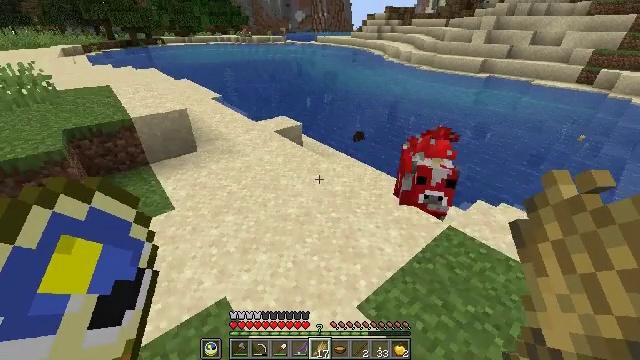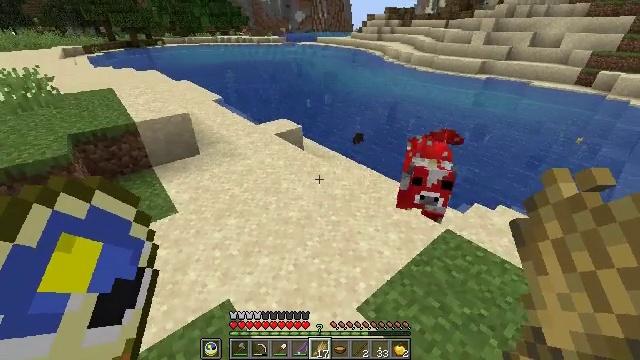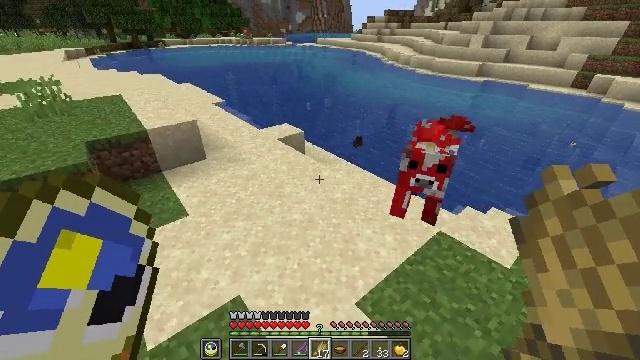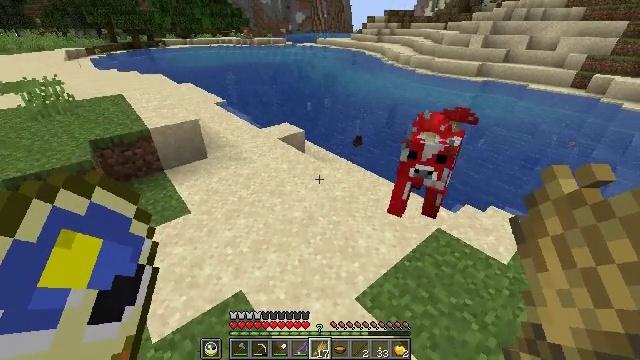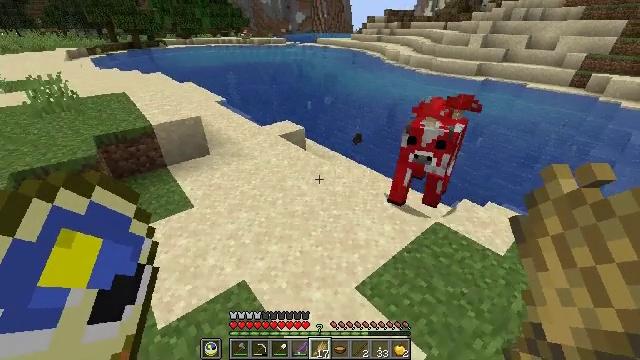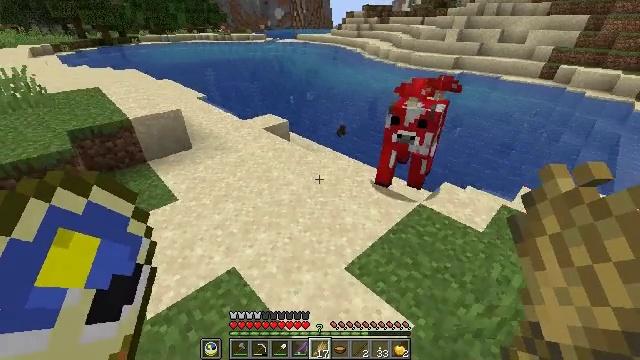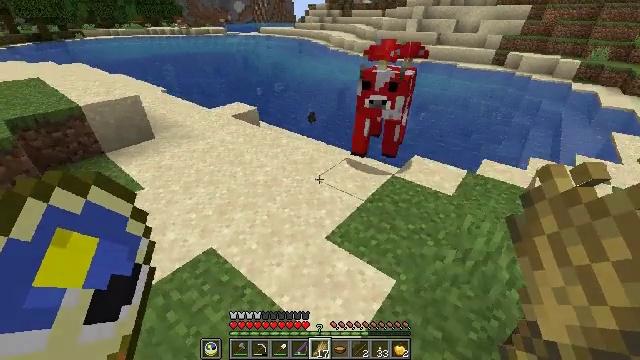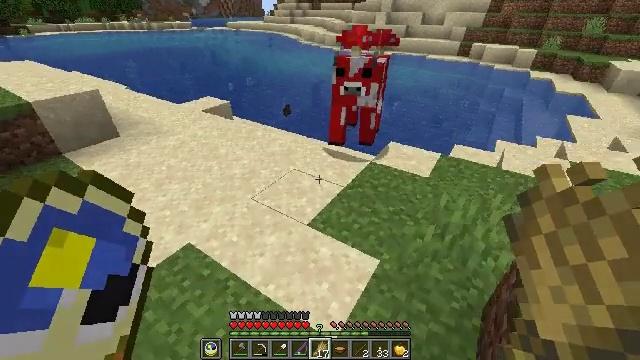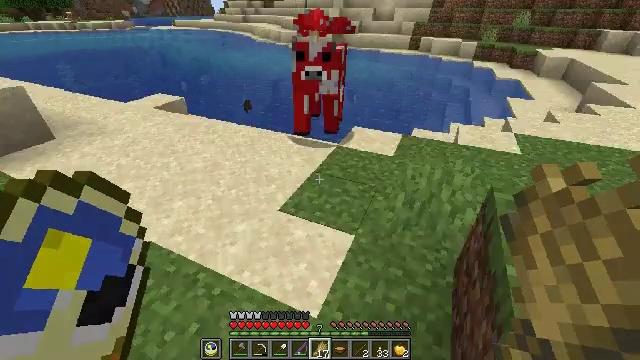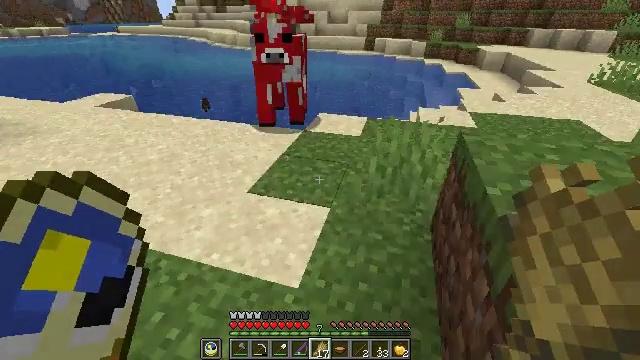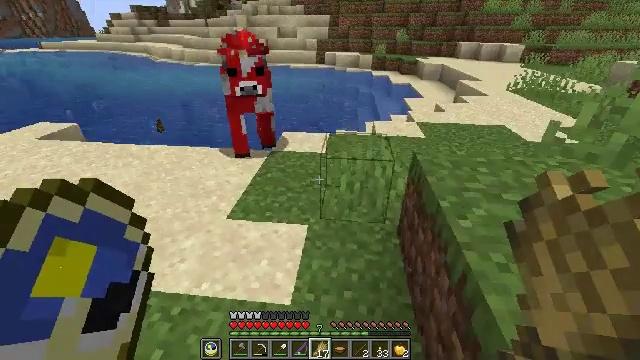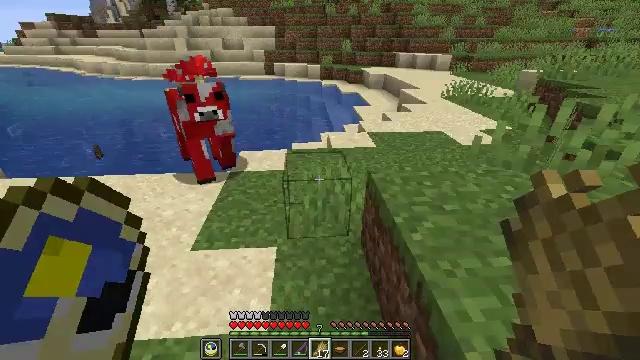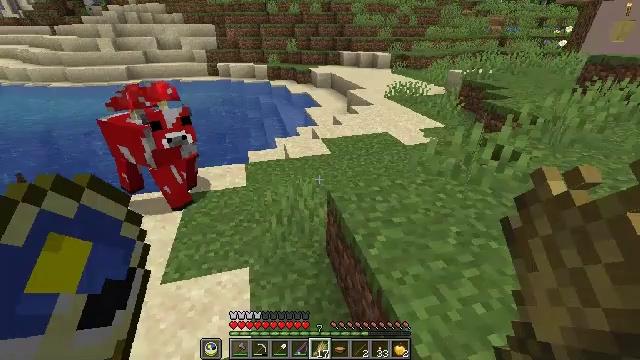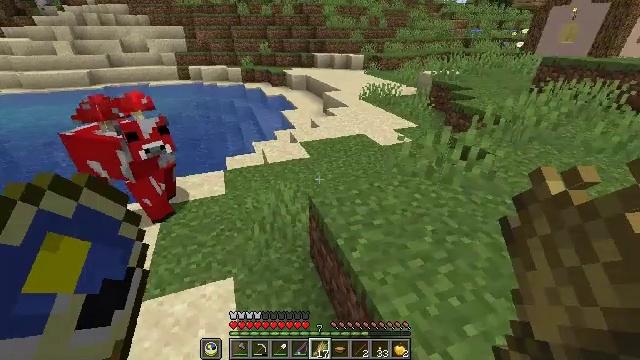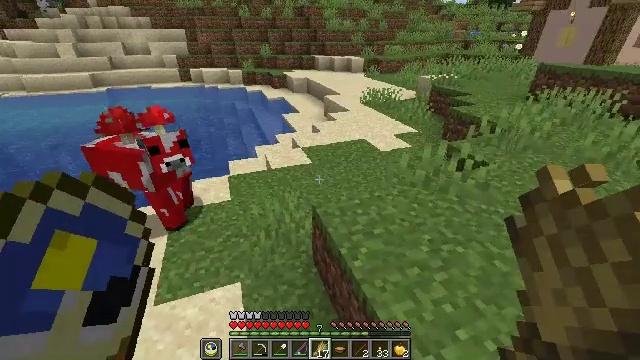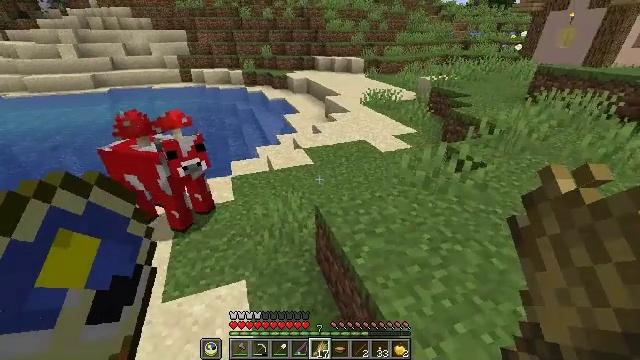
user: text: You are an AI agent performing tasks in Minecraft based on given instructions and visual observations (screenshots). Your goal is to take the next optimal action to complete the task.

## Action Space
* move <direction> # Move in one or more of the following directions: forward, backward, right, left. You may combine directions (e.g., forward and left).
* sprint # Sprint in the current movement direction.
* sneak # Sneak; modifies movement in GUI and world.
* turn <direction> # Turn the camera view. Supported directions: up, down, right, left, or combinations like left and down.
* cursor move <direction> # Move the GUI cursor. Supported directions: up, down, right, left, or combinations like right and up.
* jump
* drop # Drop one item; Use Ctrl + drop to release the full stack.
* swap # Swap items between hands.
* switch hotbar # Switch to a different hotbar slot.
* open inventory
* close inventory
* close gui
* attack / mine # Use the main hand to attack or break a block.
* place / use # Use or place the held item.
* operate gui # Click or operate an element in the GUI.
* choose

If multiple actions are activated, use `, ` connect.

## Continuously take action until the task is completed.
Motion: motion action
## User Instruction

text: Mine the oak door to pick it up.
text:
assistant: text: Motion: move back, jump
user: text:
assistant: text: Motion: move back, jump
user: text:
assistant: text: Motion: move back, jump
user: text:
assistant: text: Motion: move back, jump
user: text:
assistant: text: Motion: move left, turn right, jump
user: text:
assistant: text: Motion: move left, turn right, jump
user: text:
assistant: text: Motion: move left, turn right, jump
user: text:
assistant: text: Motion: move left, turn right, jump
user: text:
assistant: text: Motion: move left, turn right and up, jump
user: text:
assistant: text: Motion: move left, turn right and up, jump
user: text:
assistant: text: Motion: turn right and up, jump
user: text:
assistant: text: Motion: turn right and down, jump
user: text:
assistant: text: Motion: turn right, jump
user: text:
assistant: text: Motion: jump
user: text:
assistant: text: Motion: jump
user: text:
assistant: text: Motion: jump
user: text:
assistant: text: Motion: move forward, turn right, jump
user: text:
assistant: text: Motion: move forward, turn right and up
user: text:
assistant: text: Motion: move forward, turn right and up
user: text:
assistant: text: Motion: move forward, turn right and up
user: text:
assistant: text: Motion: move forward, turn right and up
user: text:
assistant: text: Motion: move forward, sprint, turn right
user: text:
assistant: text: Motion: move forward, sprint
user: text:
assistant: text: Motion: move forward, sprint
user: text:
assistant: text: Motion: move forward, sprint, jump
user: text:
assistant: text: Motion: move forward, sprint, jump
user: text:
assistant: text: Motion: move forward, sprint, jump
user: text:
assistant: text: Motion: move forward, sprint, turn right, jump
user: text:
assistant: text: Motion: move forward, sprint, turn right and down, jump
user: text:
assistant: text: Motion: move forward and move right, sprint, jump